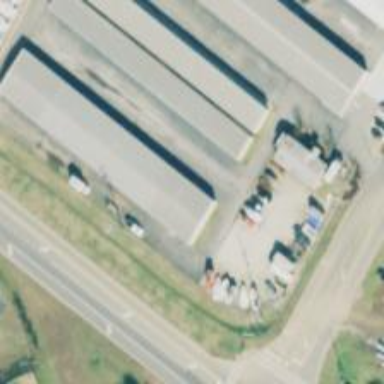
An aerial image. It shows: Building used for storage rental.